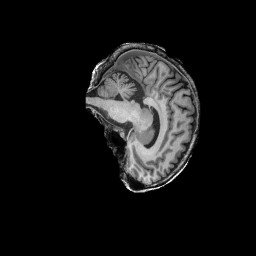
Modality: T1w
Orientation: sagittal
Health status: ill
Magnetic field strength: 3 T